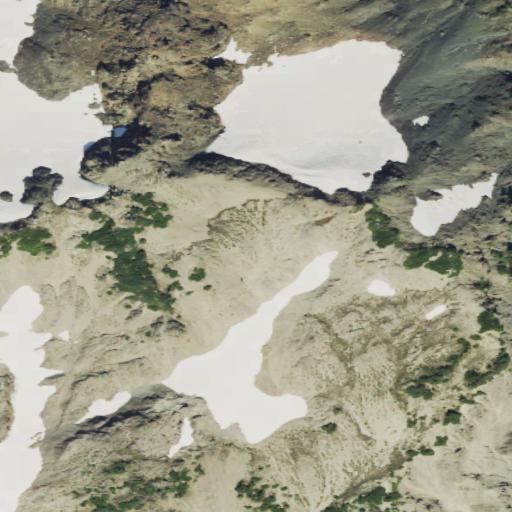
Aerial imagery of mountain in Washington named Mount Ferry containing barren land, snow, and shrub